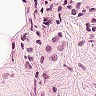
Metastatic tissue present: yes